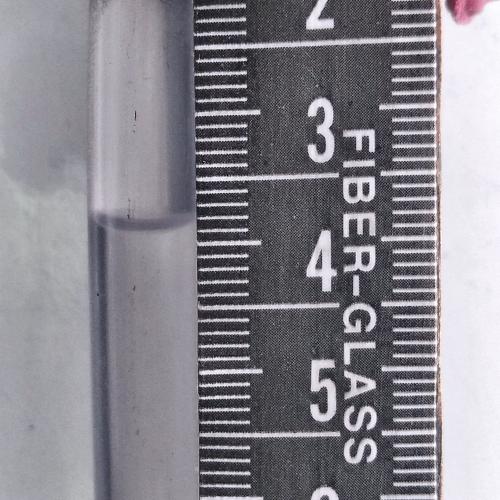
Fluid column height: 3.8 cm